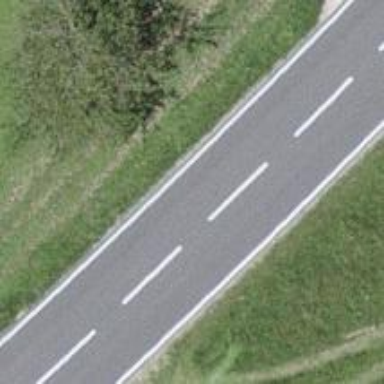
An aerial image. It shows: Tertiary road with asphalt surface.